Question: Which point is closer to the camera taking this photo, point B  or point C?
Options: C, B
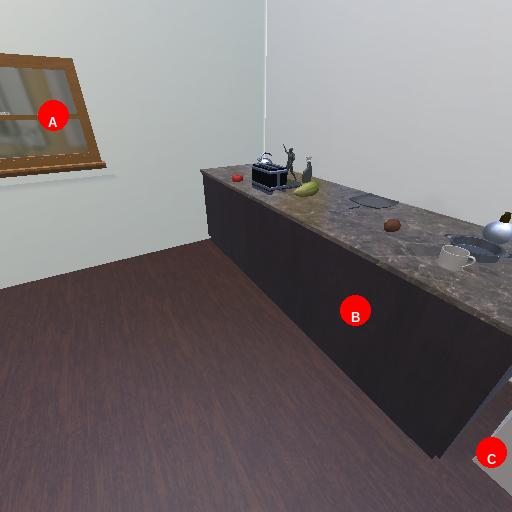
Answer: C